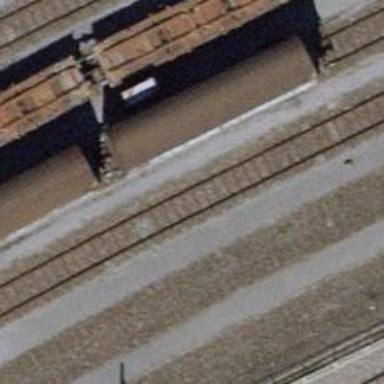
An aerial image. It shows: Railway yard with one track in service.